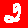
Digit: 2